Interaction volume radius: 5 \u00c5
Interaction volume height: 10 \u00c5
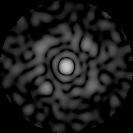
Disorder parameter: 0.8236